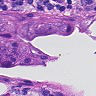
Metastatic tissue present: yes